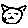
Label: cat